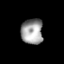
Tissue: lung
Cell type: Fibroblasts
Senescence score: 0.6586
Nuclear area (px): 544
Mean DAPI intensity: 157.309